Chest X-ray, PA view. Patient: 33 years old, sex M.
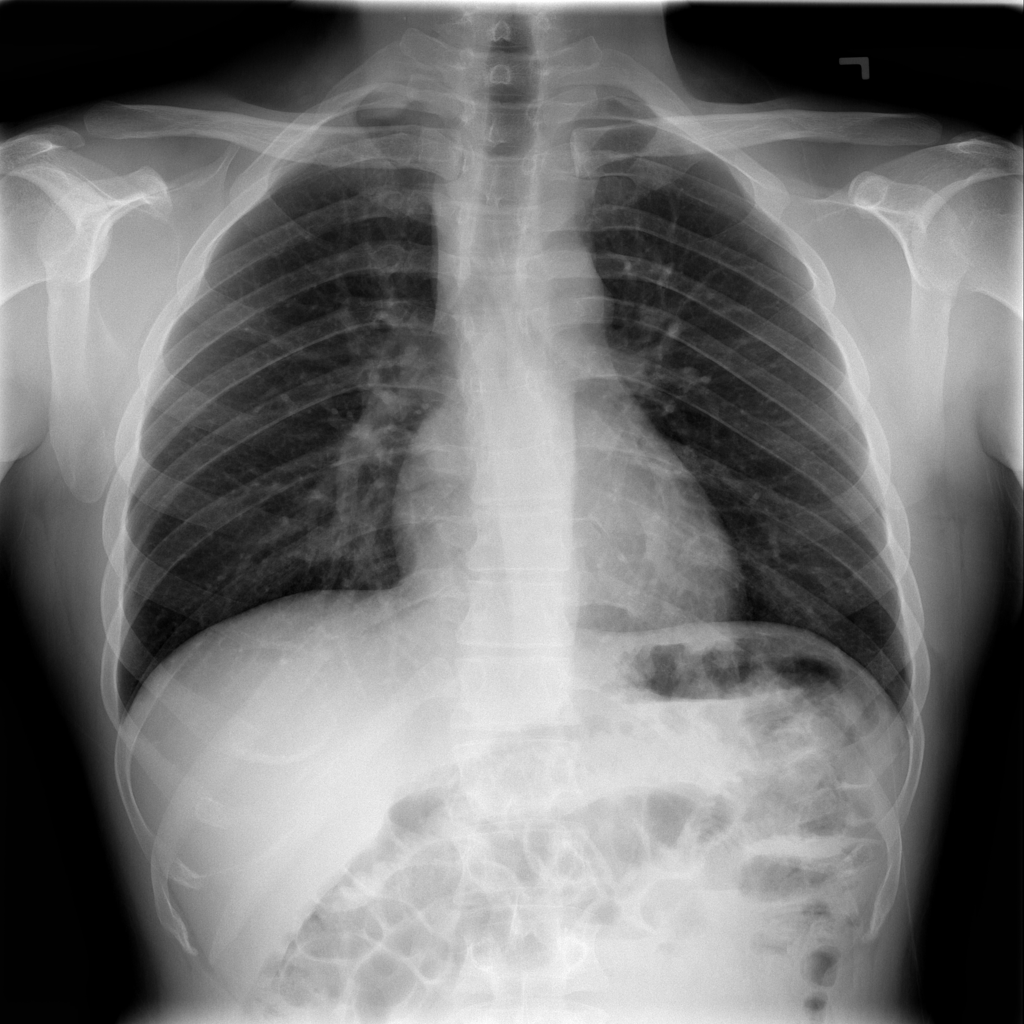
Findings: No Finding